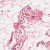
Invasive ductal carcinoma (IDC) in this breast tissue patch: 0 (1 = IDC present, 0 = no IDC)